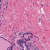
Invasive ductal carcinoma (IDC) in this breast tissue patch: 0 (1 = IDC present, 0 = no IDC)